Question: I have an asp.net-mvc site and I have a case where I have a very long querystring in a URL. This was previously not an issue but I am suddenly getting this error in a few cases:

I haven't proven that its due to url length but the reason I am assuming that this is related to length of querystring is that if I selected remove certain parts of the query string it works fine and I have gone through each section (to identify of part of the query string is "corrupt"
I am able to reproduce this error in my example that has a total url length of 2805 characters. Is this expected? I see the issue in both Firefox and Internet Explorer.
The reason I ask is that from my googling, it seems like IIS throws a different error when querystring is too long (415 or 414 error <URL>
Is this something that is set on the server side? in the web.config?
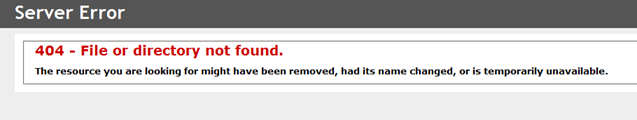
Answer: '''
<system.webServer>
<security>
<requestFiltering>
<requestLimits maxQueryString="xxxx"/>
</requestFiltering>
</security>
</system.webServer>
'''
<URL>
<URL>